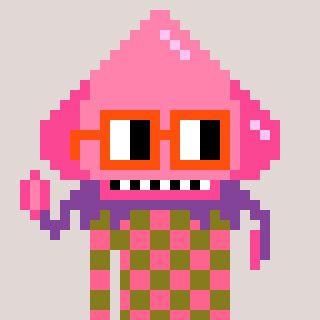
a pixel art character with square orange glasses, a squid-shaped head and a gunk-colored body on a warm background